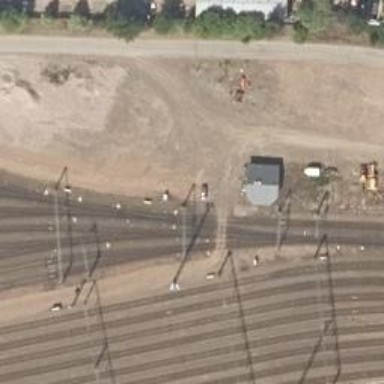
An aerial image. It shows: Railway yard used for servicing trains.